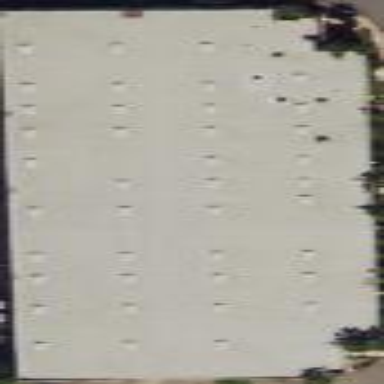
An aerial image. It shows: Industrial building.